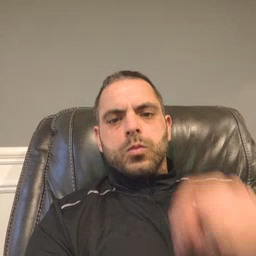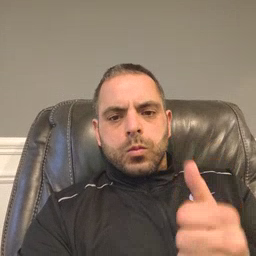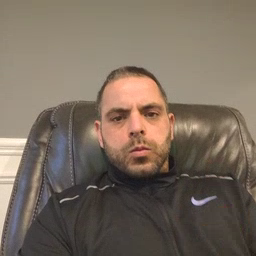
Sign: fast